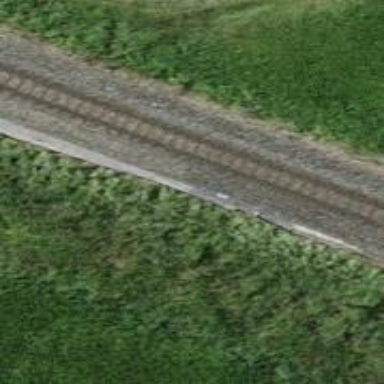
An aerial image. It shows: Narrow-gauge railway track electrified by contact line.